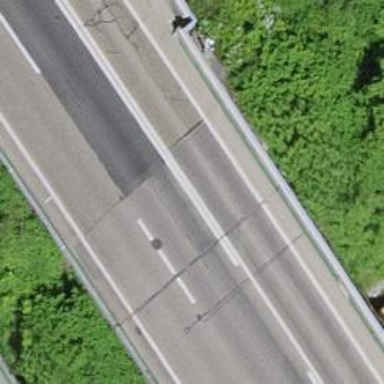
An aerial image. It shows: Motorway link bridge.